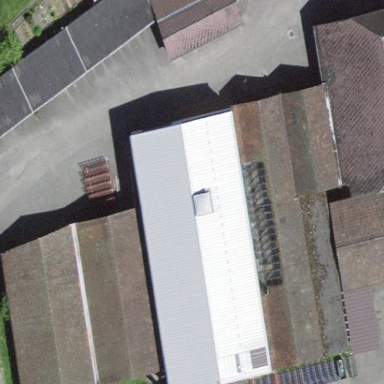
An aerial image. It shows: Warehouse building.